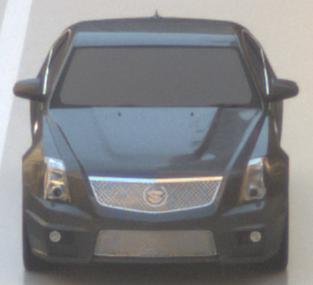
Make: Cadillac
Model: CTS-V
Detailed model: CTS-V (II) Limousine
Model produced from: 2008/11
Model produced until: 2010/12
Doors: 4
Color: gray
Road condition: wet road
Daytime: morning or afternoon
Contrast: low contrast